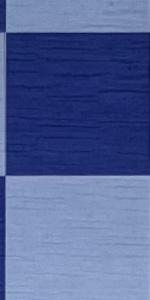
Label: Empty